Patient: sex M, age 43
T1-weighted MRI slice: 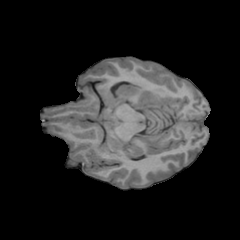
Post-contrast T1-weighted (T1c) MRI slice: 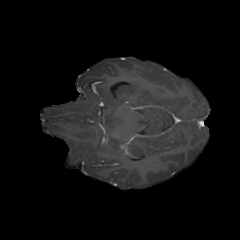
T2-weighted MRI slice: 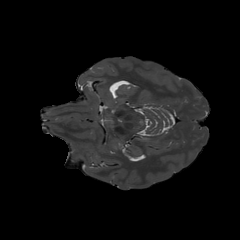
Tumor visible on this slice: no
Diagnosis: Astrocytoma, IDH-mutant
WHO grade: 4